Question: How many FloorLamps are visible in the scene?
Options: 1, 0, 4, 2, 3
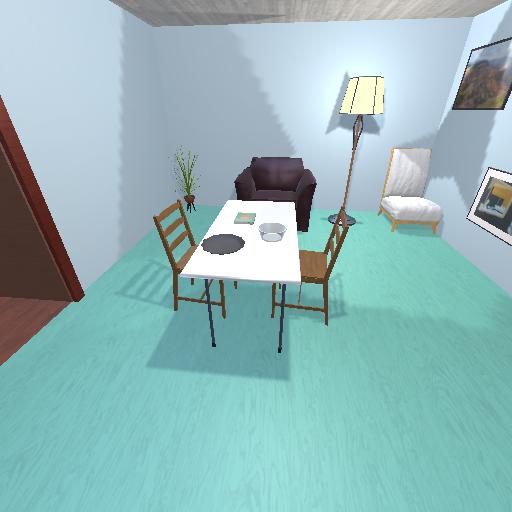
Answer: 1